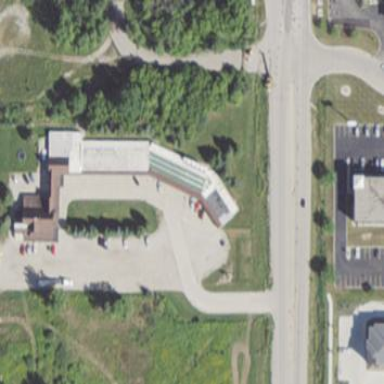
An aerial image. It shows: Building that serves as motel.